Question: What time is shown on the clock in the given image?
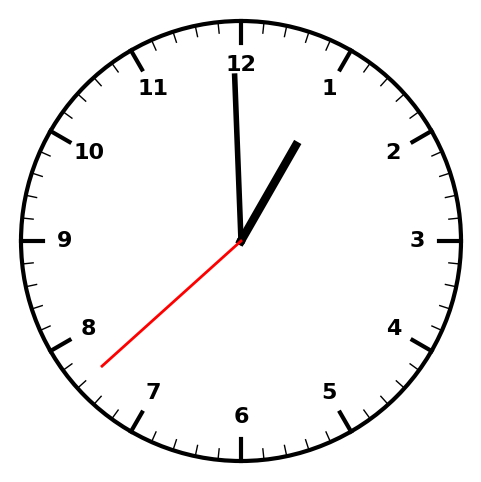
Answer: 12:59:38